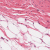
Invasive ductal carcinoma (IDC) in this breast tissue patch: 0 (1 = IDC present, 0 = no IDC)